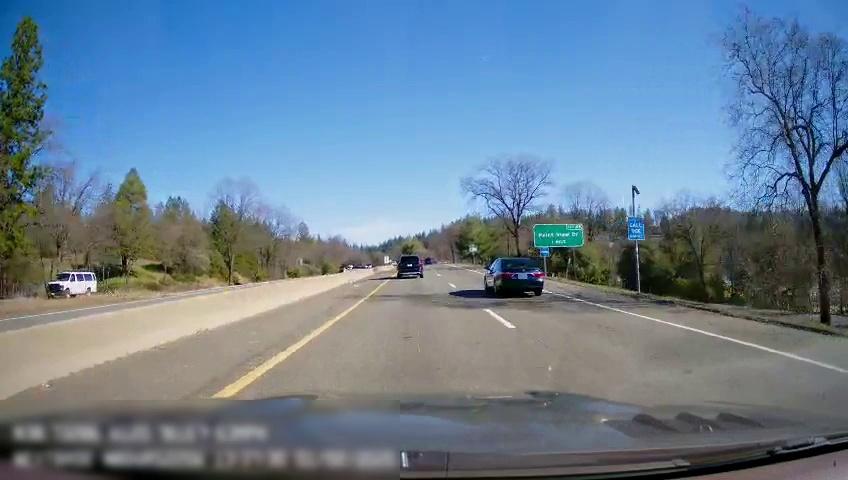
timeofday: Day
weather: Sunny
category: Drivable Space
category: Drivable Space
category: Vehicles | SUV
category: Vehicles | Car
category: Vehicles | Van
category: Lanes | Current Lane
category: Lanes | Current Lane
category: Lanes | Alternate Lane
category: Lanes | Opposite Lane
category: Traffic | Signs
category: Traffic | Signs
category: Traffic | Signs
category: Traffic | Signs